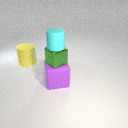
small green metal cube above large purple rubber cube